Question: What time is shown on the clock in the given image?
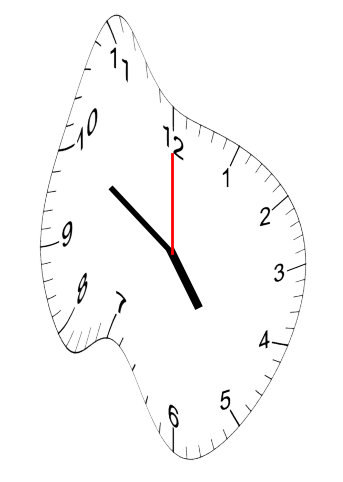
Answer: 04:50:00